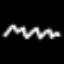
Label: squiggle